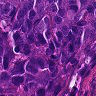
Metastatic tissue present: yes